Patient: sex M, age 34
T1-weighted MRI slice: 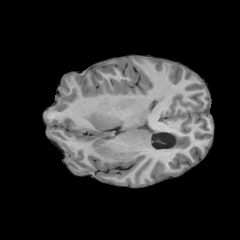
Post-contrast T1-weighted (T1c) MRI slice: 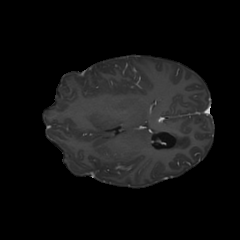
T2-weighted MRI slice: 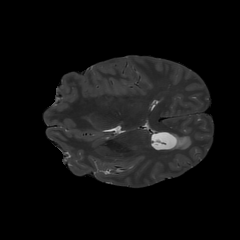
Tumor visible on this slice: no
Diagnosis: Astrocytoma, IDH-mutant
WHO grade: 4